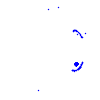
Particle: electron